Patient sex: M
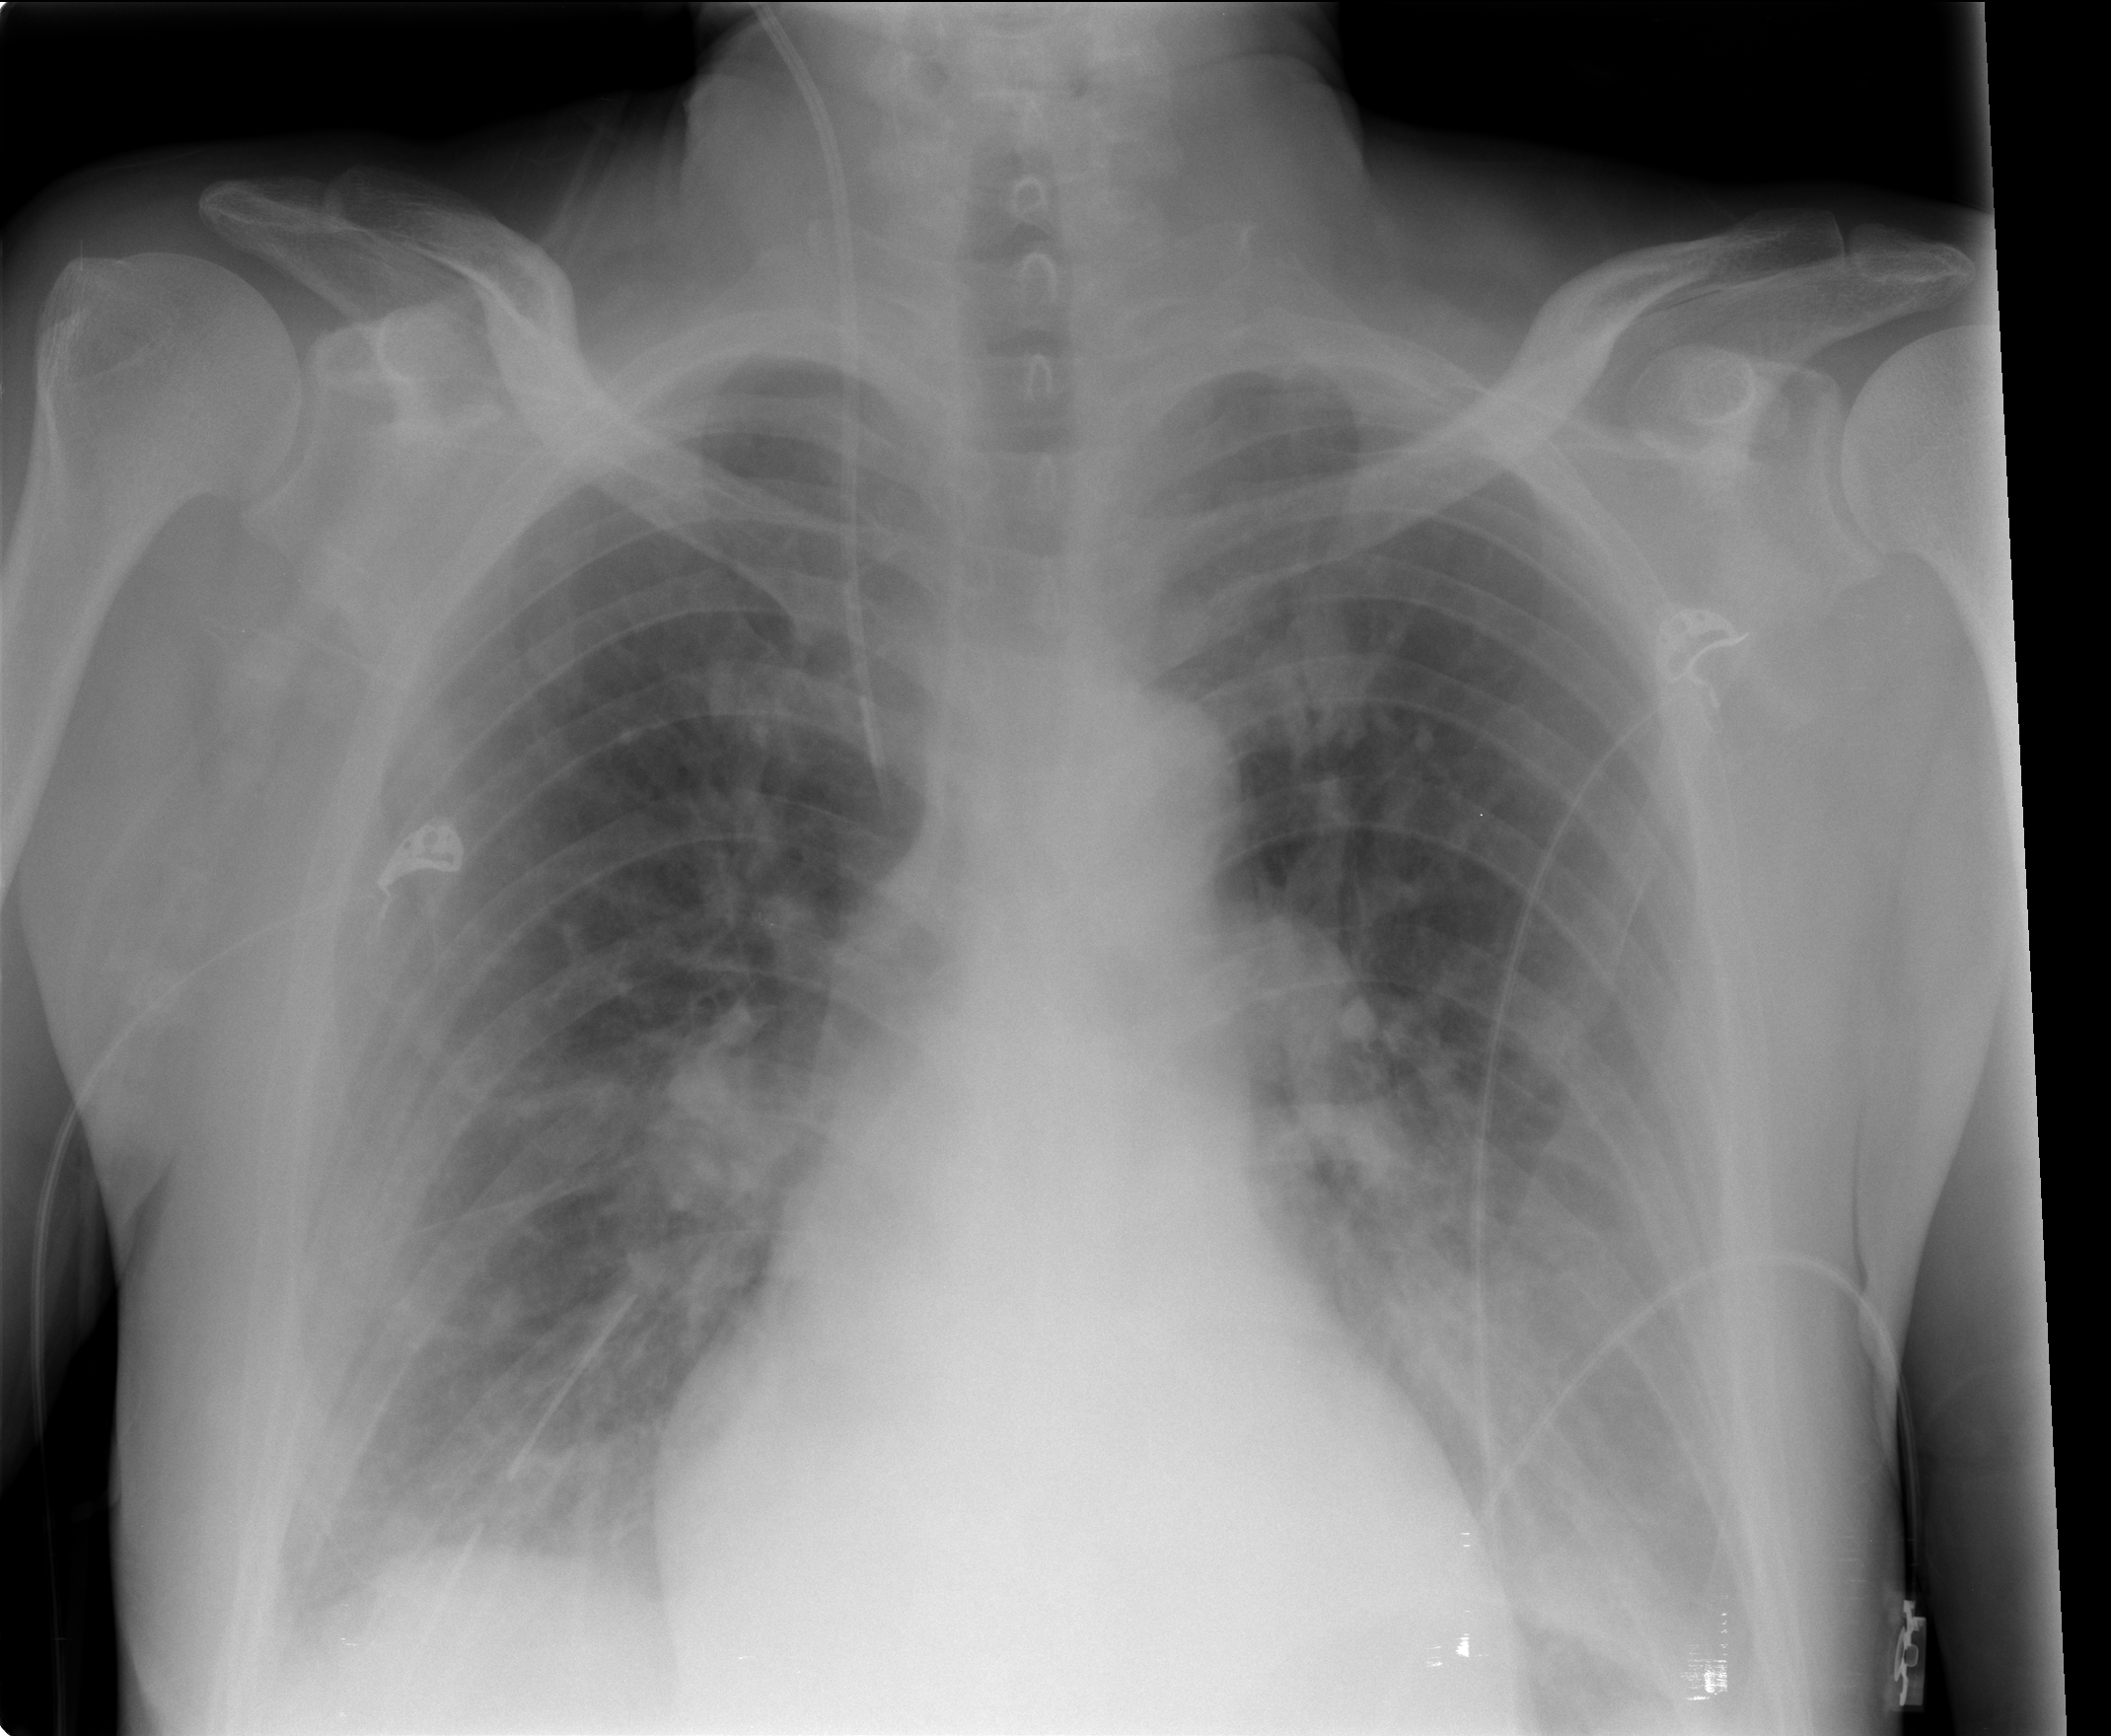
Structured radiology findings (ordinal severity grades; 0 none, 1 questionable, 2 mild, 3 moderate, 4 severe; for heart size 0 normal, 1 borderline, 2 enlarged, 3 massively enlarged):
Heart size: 0
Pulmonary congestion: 0
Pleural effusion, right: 2
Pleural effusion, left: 2
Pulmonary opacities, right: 0
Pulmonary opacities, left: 2
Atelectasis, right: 2
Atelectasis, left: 2